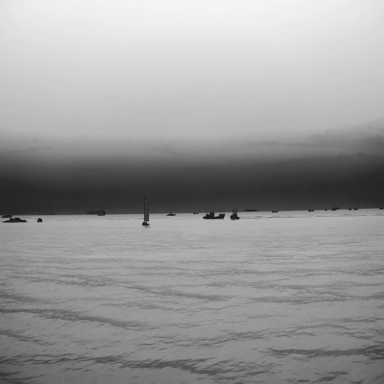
There is a fishing_boat in the infrared image.